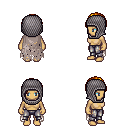
a pixel art fantasy rpg character, female body template, human, tanned skin, gray tattered cape, metal pants, dark blonde parted hairstyle, chain hood, four views (front, back, left, right), 2x2 character sprite sheet, small pixel art, hard edges, no anti-aliasing